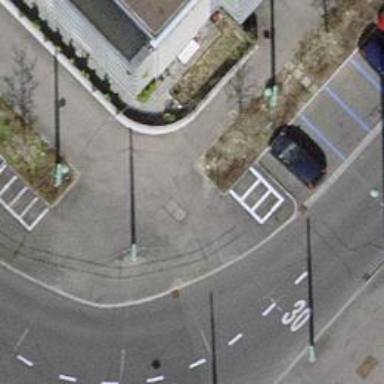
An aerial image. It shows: Motorcycle parking area.